Field crop: maize
Growth stage: 2
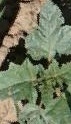
Species: datura